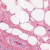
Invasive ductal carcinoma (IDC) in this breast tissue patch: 0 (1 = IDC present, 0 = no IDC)